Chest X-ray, PA view. Patient: 56 years old, sex F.
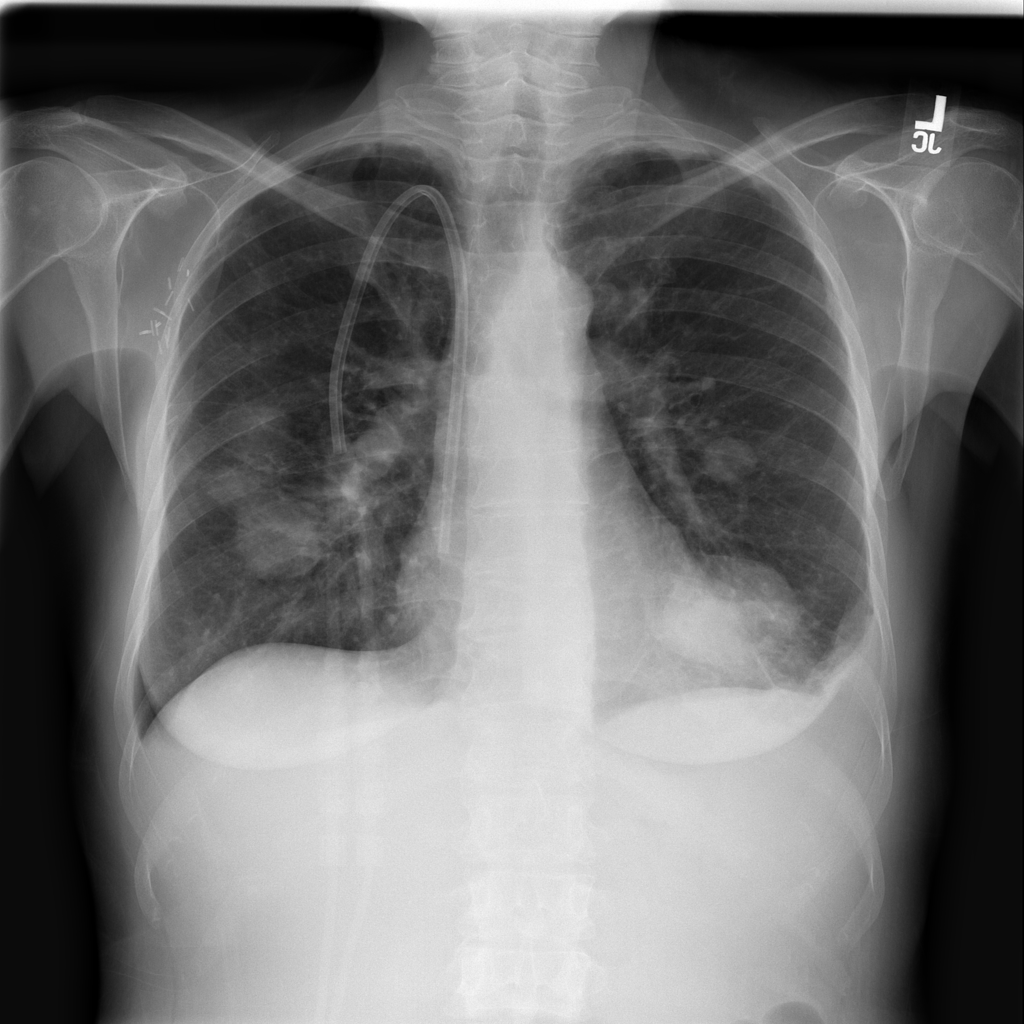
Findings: Mass